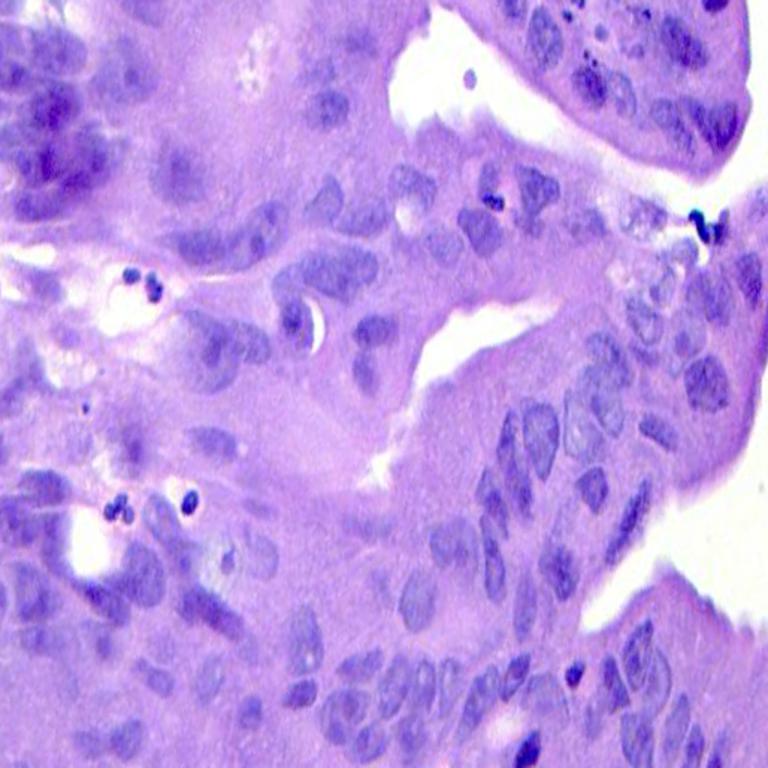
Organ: colon
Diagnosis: adenocarcinomas